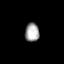
Tissue: lung
Cell type: Endothelial cells
Senescence score: 0.633
Nuclear area (px): 258
Mean DAPI intensity: 164.089